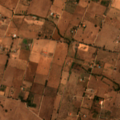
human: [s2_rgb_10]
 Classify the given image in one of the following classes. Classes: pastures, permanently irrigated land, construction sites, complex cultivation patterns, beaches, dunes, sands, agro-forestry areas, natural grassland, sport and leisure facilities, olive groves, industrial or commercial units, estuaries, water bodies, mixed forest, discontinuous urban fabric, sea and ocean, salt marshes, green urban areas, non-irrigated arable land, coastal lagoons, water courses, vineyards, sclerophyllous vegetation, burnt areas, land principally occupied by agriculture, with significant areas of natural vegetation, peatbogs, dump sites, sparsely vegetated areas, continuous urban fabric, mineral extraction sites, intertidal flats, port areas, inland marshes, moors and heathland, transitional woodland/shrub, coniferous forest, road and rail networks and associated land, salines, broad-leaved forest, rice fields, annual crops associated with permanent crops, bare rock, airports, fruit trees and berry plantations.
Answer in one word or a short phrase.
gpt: non-irrigated arable land, complex cultivation patterns